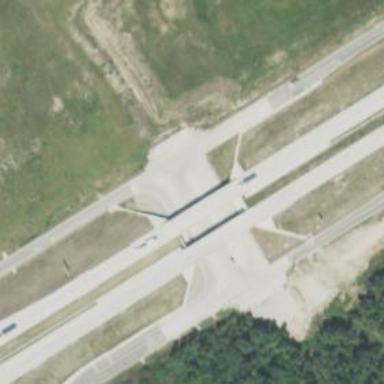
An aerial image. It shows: Bridge over motorway.